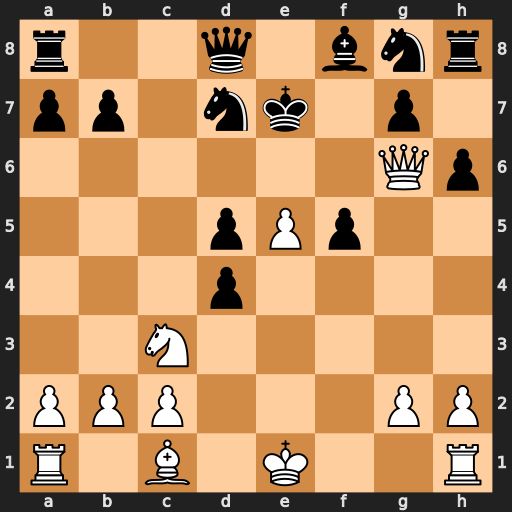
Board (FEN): r2q1bnr/pp1nk1p1/6Qp/3pPp2/3p4/2N5/PPP3PP/R1B1K2R
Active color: w
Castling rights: KQ
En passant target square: -
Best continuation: Nxd5#